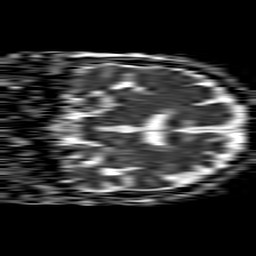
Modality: ADC
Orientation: coronal
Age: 86
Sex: male
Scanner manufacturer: philips
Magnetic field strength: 1.5 T
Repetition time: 4.6 s
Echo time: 0.08517 s